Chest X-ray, PA view. Patient: 36 years old, sex F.
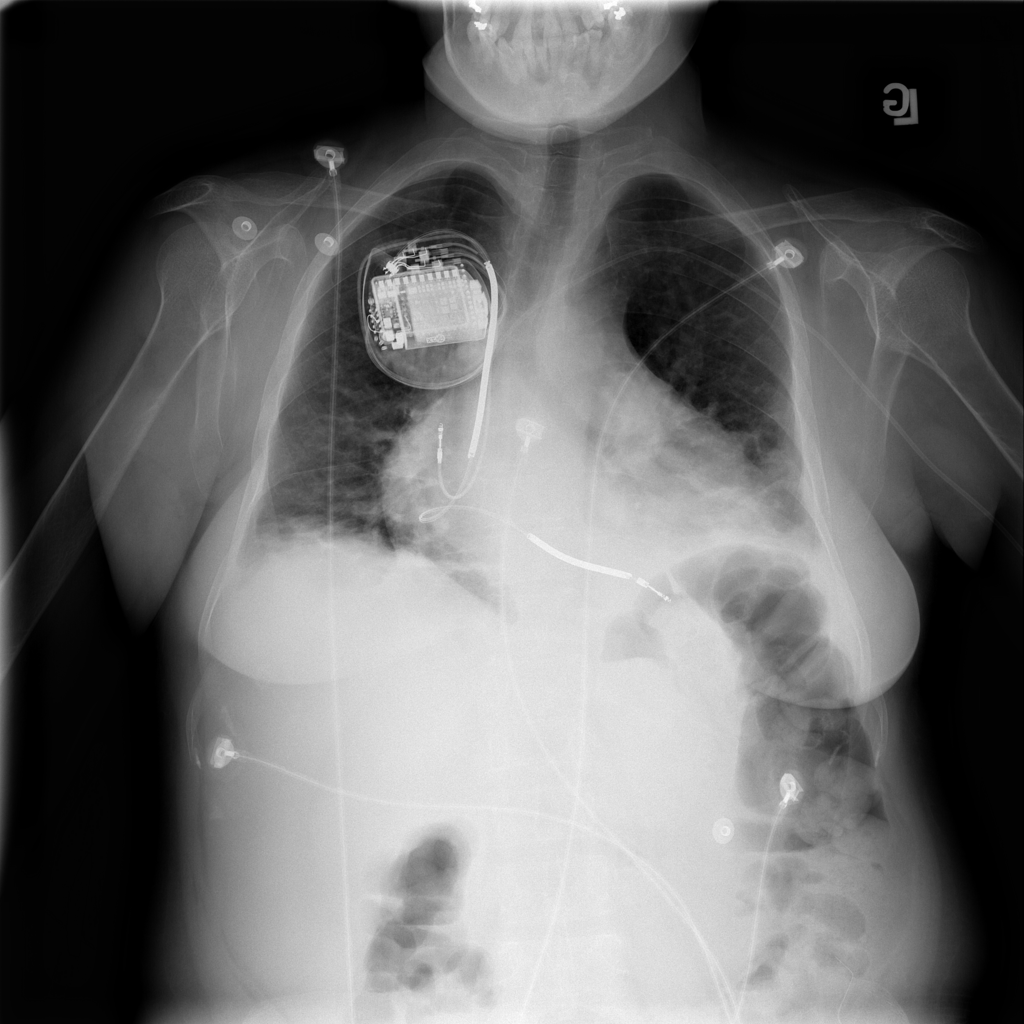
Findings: Atelectasis, Cardiomegaly